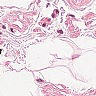
Metastatic tissue present: no